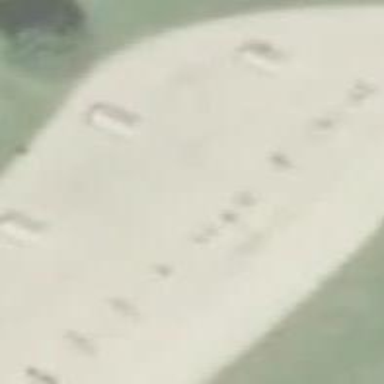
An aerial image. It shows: Fitness station in leisure land area.